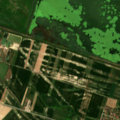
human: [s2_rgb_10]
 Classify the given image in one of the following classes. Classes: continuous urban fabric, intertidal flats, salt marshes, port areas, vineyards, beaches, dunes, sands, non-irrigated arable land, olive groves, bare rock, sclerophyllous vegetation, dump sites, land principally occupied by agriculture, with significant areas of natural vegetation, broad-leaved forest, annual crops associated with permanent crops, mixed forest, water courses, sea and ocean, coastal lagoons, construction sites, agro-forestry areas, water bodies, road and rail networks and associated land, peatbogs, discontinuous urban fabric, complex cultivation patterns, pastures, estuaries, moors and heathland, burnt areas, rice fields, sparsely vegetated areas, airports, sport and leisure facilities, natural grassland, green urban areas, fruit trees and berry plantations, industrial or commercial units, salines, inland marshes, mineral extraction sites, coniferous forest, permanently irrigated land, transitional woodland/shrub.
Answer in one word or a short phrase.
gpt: discontinuous urban fabric, non-irrigated arable land, water bodies